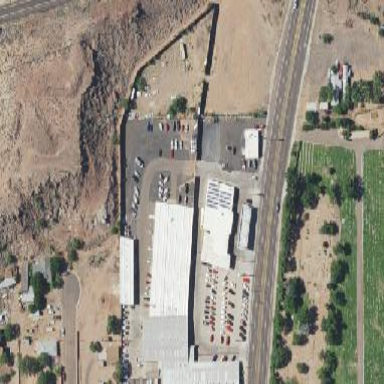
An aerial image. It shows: Shop that sells cars.